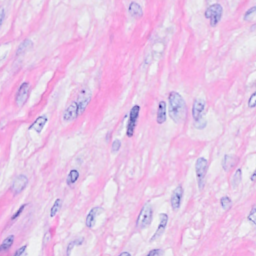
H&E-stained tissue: Breast